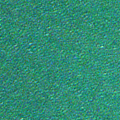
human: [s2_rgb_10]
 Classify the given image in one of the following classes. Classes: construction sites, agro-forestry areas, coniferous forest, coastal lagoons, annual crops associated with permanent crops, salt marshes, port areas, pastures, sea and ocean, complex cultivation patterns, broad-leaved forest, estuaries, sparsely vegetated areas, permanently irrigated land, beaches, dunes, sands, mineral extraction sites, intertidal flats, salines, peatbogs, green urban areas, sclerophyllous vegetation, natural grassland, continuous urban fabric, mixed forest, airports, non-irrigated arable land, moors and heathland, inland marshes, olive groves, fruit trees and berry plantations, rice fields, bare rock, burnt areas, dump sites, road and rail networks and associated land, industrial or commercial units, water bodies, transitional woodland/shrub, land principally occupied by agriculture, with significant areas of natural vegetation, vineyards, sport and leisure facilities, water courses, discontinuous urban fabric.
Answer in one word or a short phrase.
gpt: sea and ocean